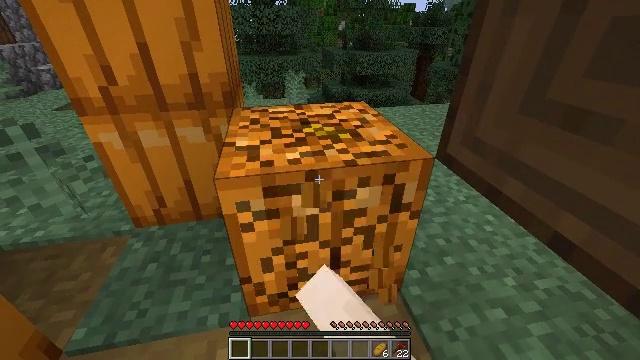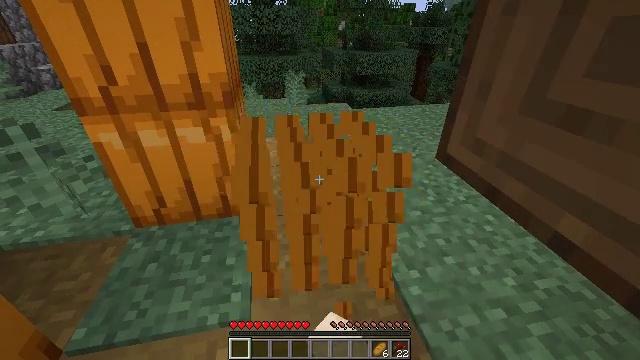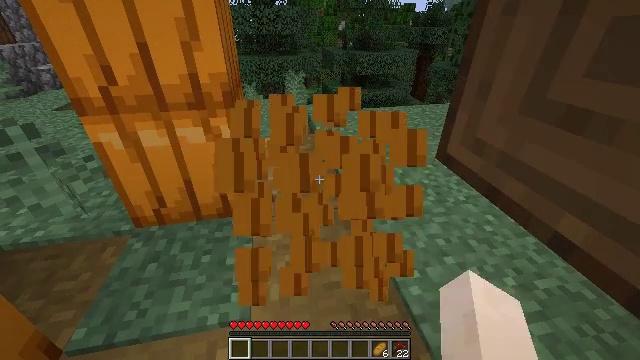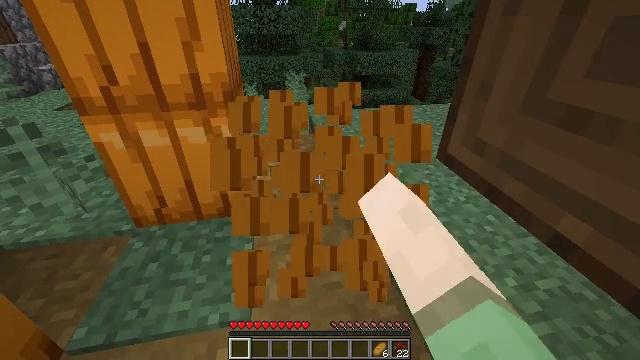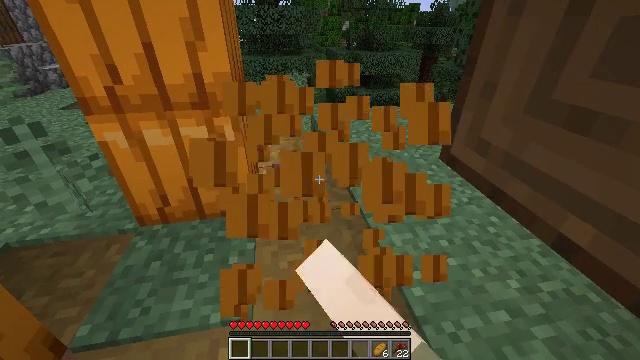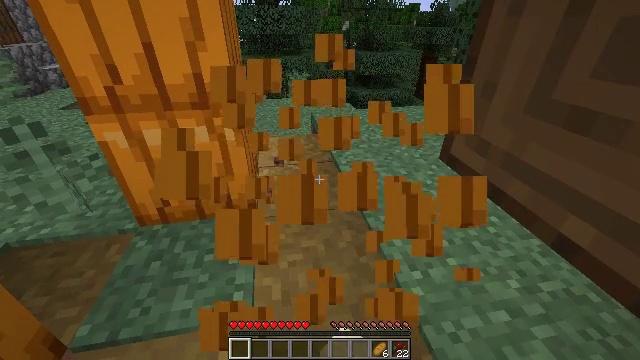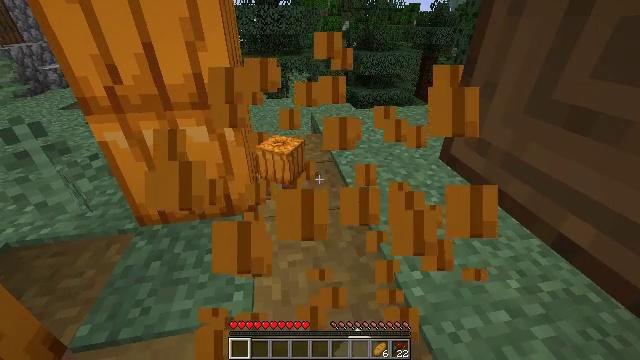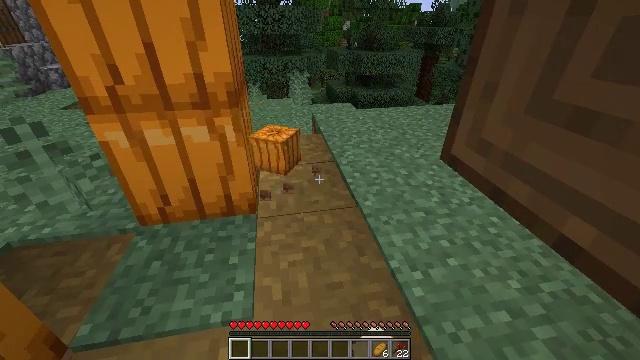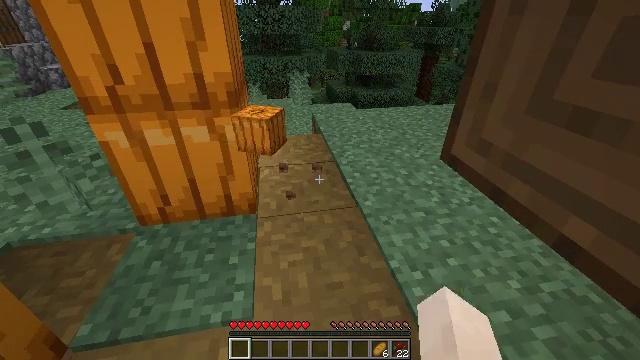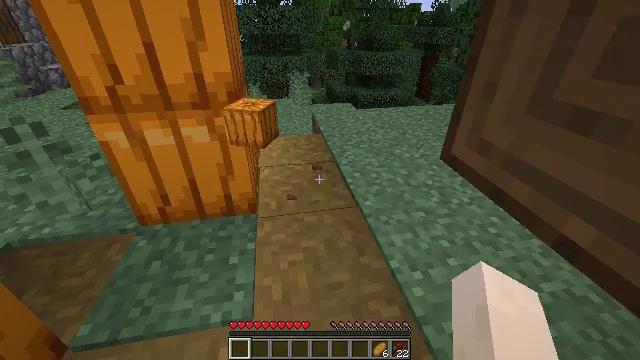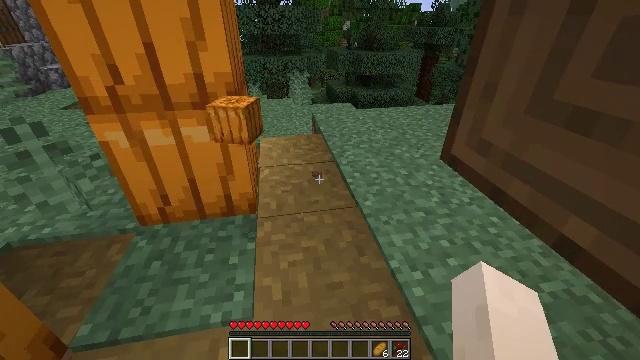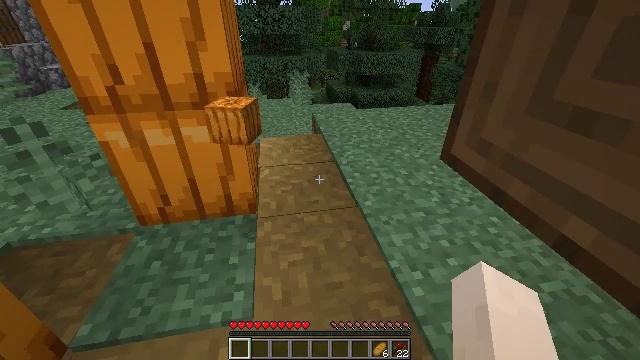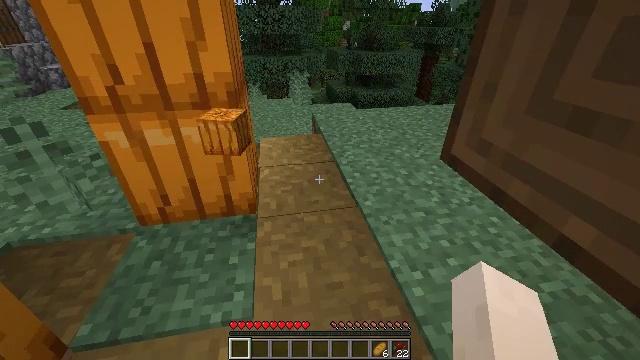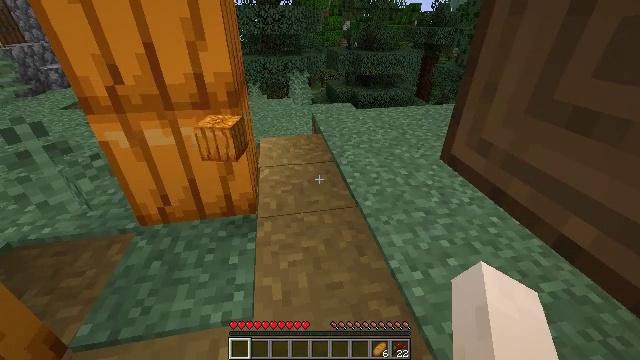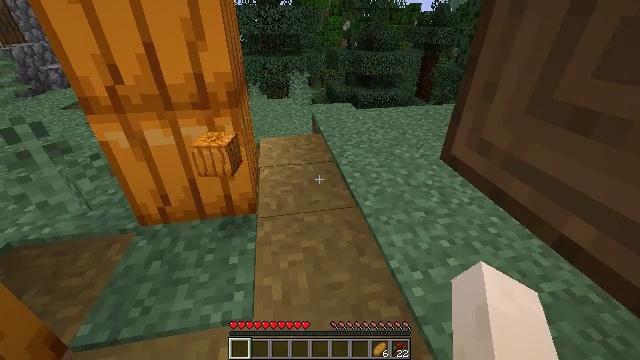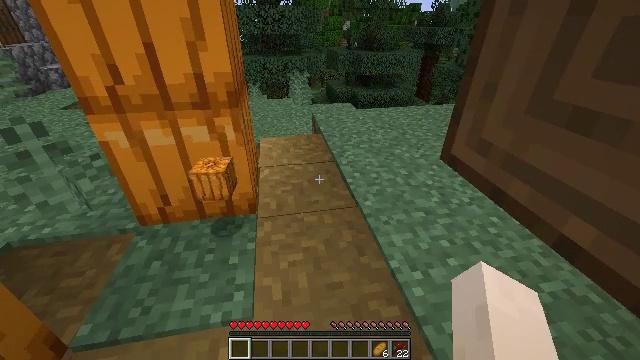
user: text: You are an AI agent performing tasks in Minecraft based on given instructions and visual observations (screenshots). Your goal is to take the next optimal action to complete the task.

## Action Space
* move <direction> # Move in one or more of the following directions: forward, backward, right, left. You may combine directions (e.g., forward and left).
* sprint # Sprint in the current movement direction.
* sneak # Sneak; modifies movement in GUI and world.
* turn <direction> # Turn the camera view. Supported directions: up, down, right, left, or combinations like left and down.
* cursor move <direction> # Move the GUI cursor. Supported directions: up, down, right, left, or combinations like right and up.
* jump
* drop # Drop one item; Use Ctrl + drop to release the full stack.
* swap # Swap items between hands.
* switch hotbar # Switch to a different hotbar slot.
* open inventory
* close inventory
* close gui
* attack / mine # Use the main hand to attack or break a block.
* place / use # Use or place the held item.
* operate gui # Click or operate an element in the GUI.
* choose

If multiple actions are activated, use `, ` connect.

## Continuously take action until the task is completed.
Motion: motion action
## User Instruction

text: Attack the pumpkin to gather it.
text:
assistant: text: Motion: attack / mine
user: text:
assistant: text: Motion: attack / mine
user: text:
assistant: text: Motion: attack / mine
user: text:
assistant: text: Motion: attack / mine
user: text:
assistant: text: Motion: attack / mine
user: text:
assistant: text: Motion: no_op
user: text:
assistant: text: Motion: no_op
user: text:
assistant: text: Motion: no_op
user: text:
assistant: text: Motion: no_op
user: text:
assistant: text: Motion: no_op
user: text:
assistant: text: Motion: no_op
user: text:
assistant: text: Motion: no_op
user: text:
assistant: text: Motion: no_op
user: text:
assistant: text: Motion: no_op
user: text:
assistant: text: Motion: no_op
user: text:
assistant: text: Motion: move forward, turn left
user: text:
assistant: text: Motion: move forward, turn left
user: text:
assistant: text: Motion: move forward, turn left
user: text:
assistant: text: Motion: move forward, turn left
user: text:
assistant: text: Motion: move forward, turn left
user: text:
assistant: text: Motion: move forward and move right, turn left and up
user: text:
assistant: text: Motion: move right, turn left and up
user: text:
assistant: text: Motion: move right, turn left and up
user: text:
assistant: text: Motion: move right
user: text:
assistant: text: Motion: no_op
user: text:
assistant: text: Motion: no_op
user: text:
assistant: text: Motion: no_op
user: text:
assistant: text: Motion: no_op
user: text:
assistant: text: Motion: no_op
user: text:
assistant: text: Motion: no_op